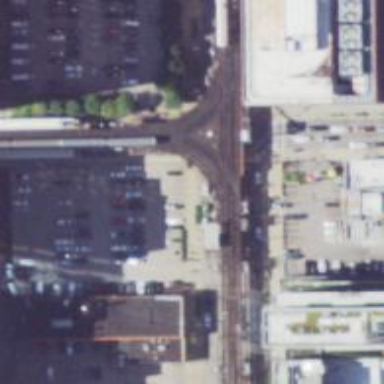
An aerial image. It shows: Railway crossing.